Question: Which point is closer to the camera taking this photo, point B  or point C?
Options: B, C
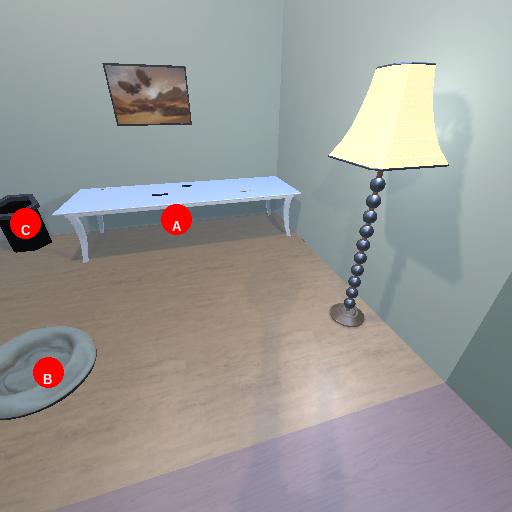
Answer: B